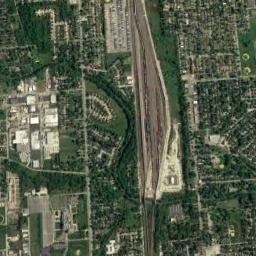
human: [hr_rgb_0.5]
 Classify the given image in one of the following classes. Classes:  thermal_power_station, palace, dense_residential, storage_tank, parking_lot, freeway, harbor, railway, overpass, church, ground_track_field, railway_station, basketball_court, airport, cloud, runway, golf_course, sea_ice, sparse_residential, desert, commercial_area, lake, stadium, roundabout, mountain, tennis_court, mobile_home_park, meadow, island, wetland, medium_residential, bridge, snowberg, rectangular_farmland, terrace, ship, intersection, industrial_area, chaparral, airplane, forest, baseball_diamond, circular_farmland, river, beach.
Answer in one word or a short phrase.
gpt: railway_station